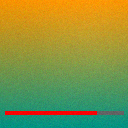
Screen state: on